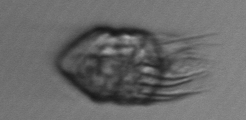
Label: Strombidium_inclinatum